Question: Xcode provides method folding option for the current file. But is there any way to apply this to all the .m files in the project ?

p.s: I tried Xcode run scripts & Xcode plugin development, but failed to comeup with a proper solution
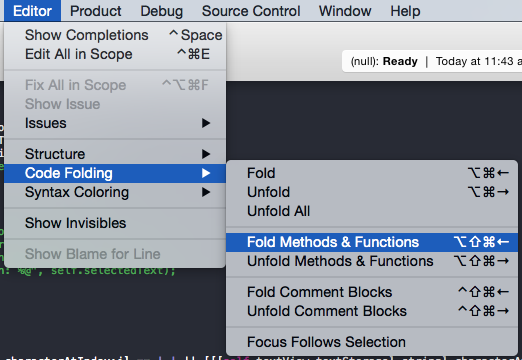
Answer: # Done and dusted.
I wrote a xCode plugin which easily does the work.
plugin: <URL>